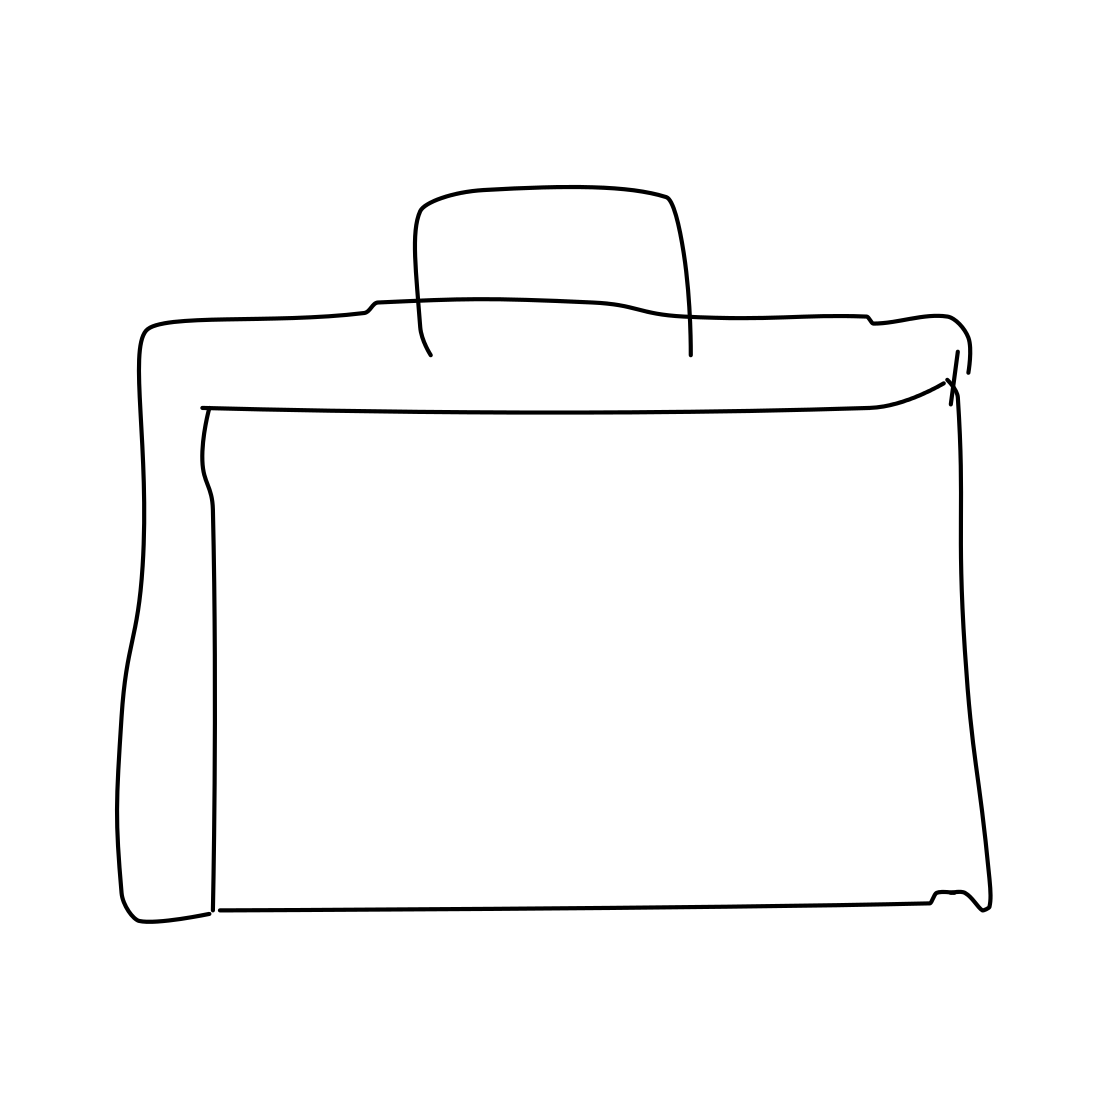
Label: suitcase